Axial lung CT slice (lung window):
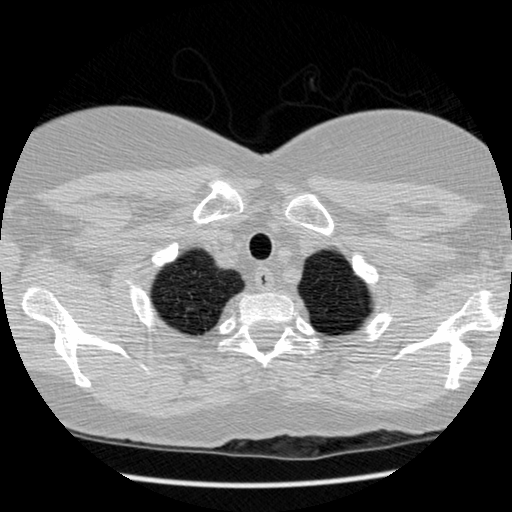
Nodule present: no